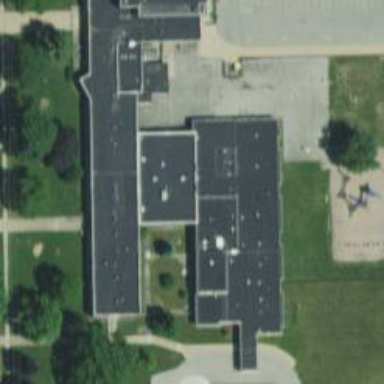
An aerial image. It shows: School building.